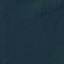
Land use / land cover: Forest